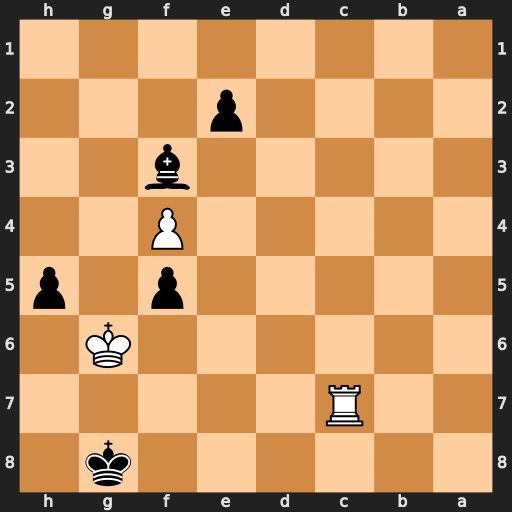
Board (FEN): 6k1/2R5/6K1/5p1p/5P2/5b2/4p3/8
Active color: b
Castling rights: -
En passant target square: -
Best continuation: Kf8 Rc1 h4